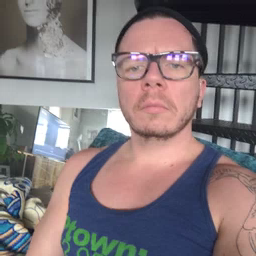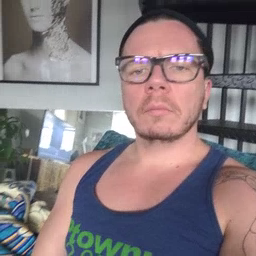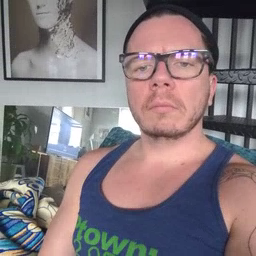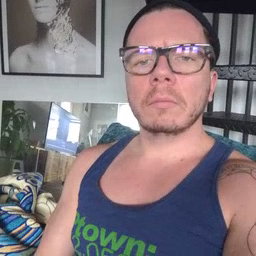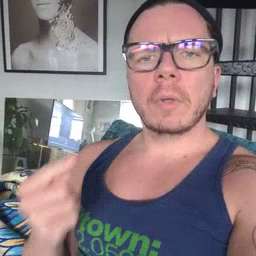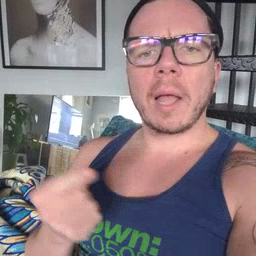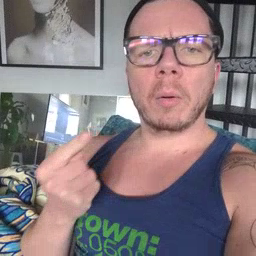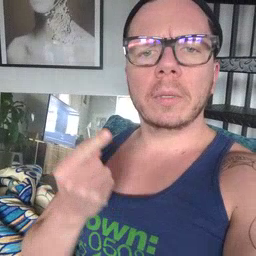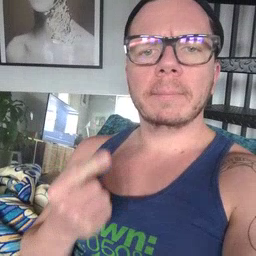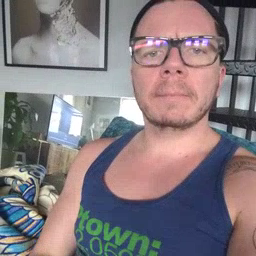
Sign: owie